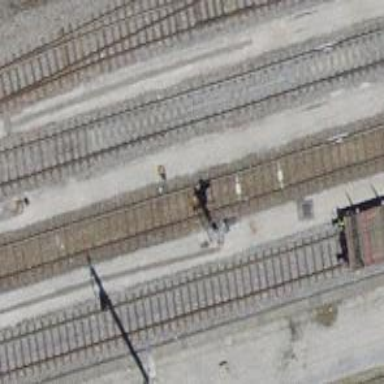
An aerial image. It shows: Railway signal.